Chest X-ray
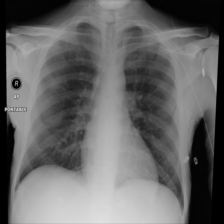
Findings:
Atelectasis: negative
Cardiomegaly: negative
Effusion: negative
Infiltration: negative
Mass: negative
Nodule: negative
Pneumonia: negative
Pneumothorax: negative
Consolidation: negative
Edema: negative
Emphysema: negative
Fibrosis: negative
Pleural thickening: negative
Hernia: negative